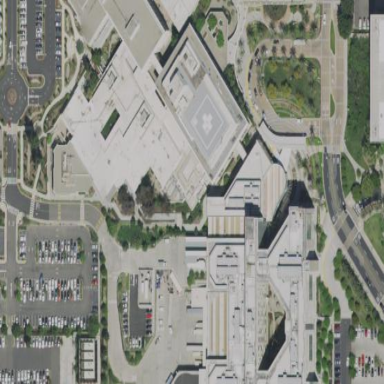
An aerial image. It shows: Healthcare facility identified as hospital.